Breast ultrasound image
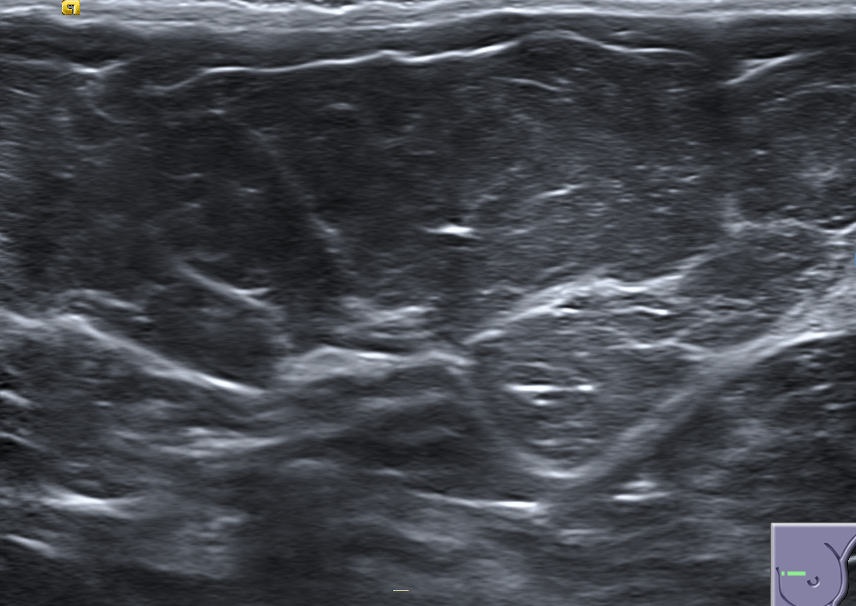
Diagnosis: normal